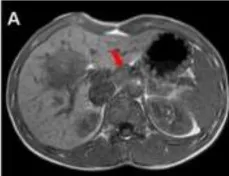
MRI scan. (T1).
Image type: radiology (mri)